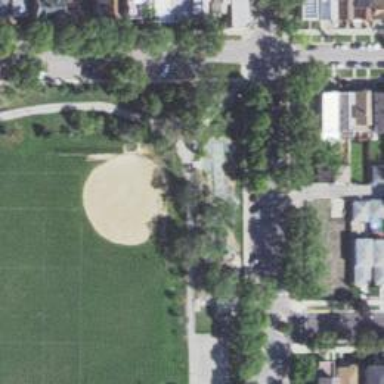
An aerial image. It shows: Baseball pitch for leisure land activities.